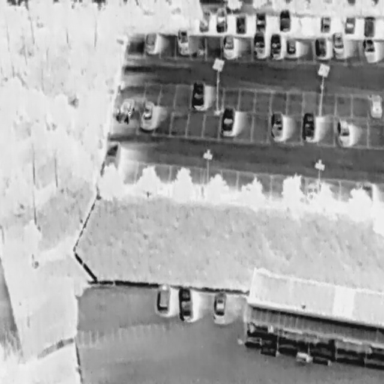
There are 29 Cars in the infrared image.